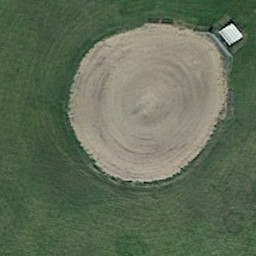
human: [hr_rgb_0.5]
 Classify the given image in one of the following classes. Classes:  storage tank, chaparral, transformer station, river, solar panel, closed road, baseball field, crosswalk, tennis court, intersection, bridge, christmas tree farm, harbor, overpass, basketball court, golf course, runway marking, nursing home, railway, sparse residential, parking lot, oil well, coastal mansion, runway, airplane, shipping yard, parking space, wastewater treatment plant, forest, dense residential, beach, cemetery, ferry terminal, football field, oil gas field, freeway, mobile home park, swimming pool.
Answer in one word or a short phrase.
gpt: baseball field